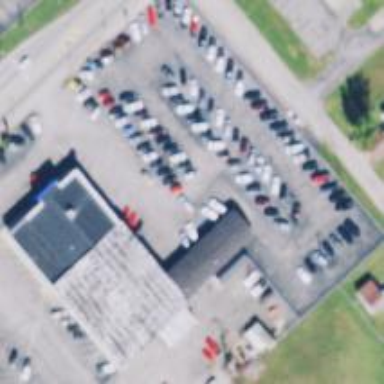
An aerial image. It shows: Building housing car shop.